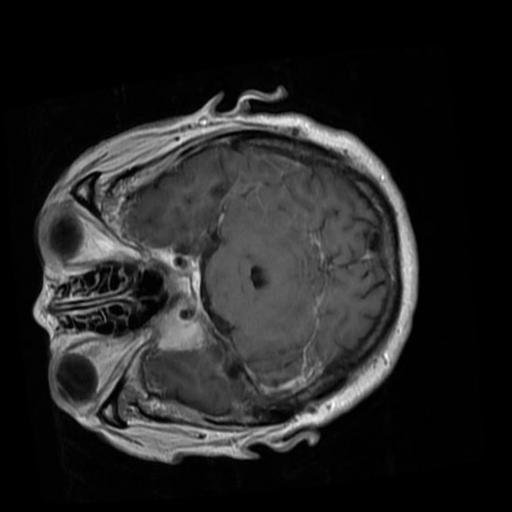
Label: brain_menin